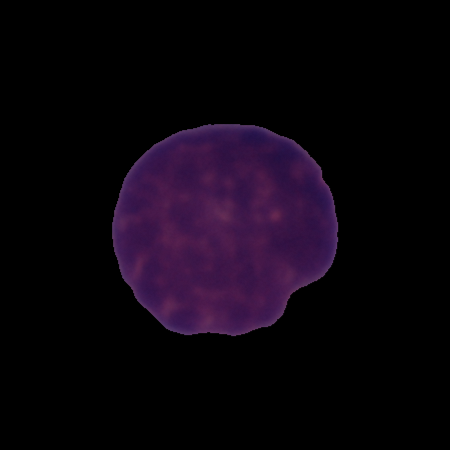
Label: cancer